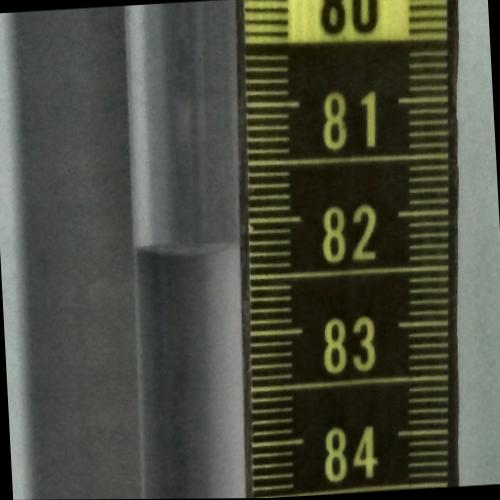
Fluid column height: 82.2 cm